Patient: sex F, age 61
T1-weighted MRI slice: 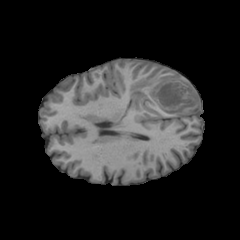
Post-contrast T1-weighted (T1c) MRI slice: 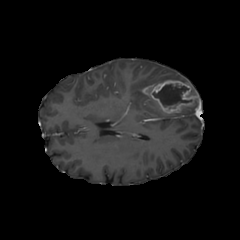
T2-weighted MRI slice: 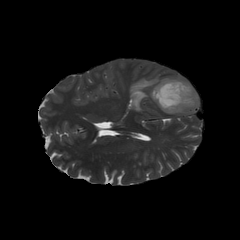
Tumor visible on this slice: yes
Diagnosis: Glioblastoma, IDH-wildtype
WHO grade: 4